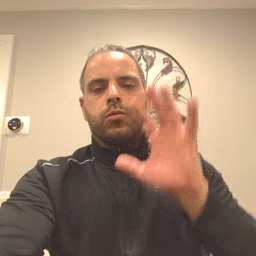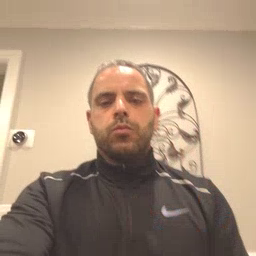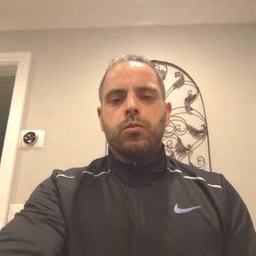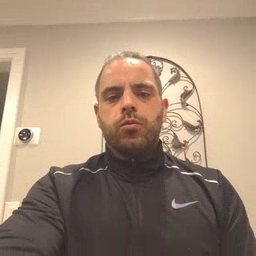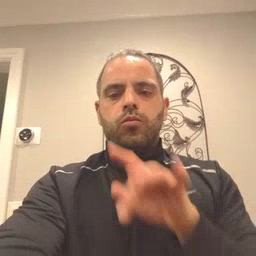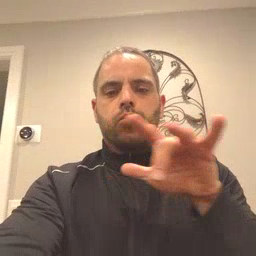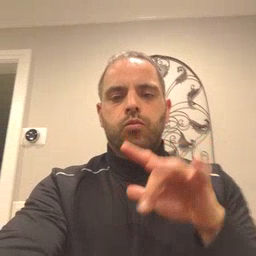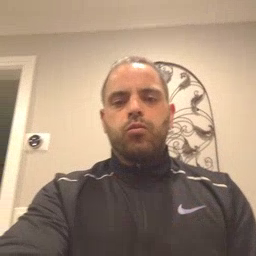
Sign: empty